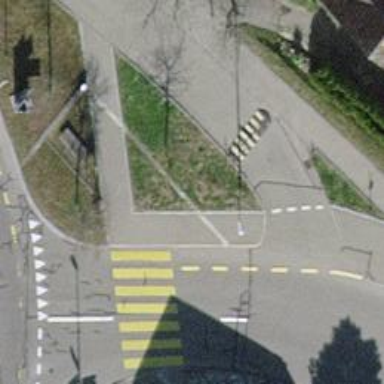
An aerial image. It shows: Bump for traffic calming.